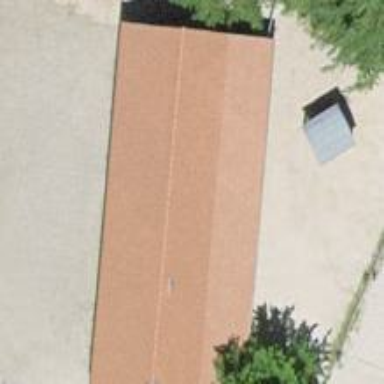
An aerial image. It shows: Stable building in farmyard.